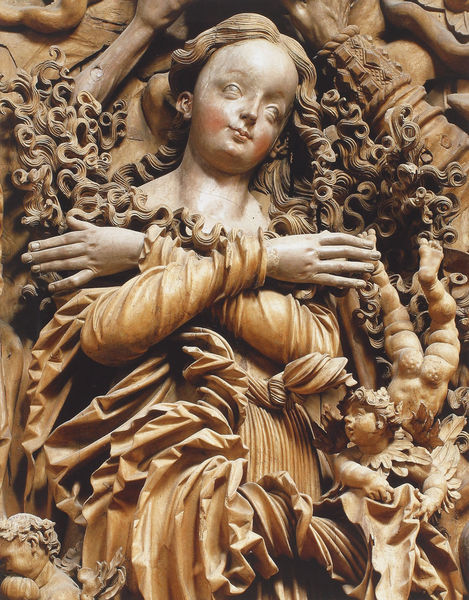
Titel: Hochaltar im Münster St. Stephanus in Breisach
Künstler: H. L. Meister
Standort: Breisach, Münster St. Stephan (EU - D - BW)
Schlagwörter: blätter, mädchen, frau, holz, arme, barock, falten, hände, gewand, kind, locken, engel, putte, relief, backen, baby, foto, blind, schnitzerei, armreif, fingernägel, putten, maria, schmitzerei, enholz, hässliche augen